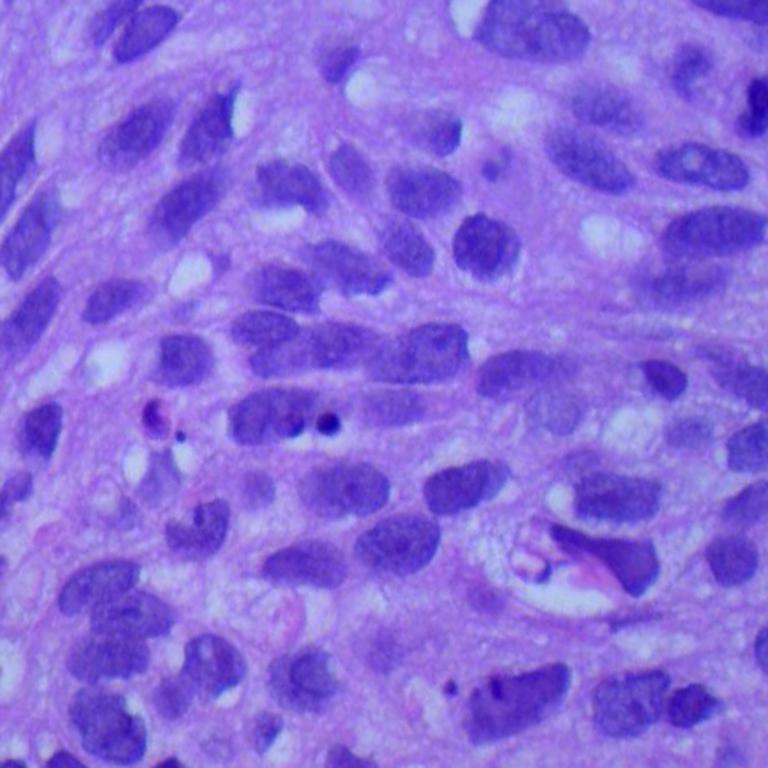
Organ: lung
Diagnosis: squamous carcinomas